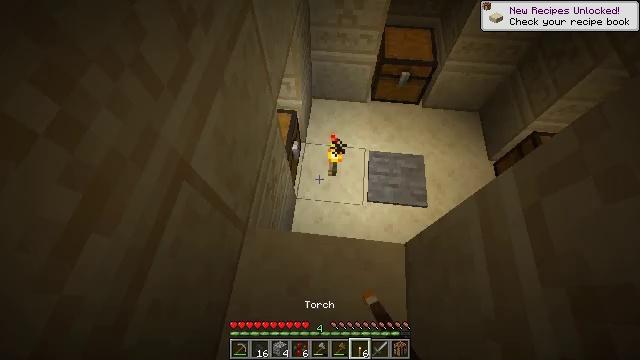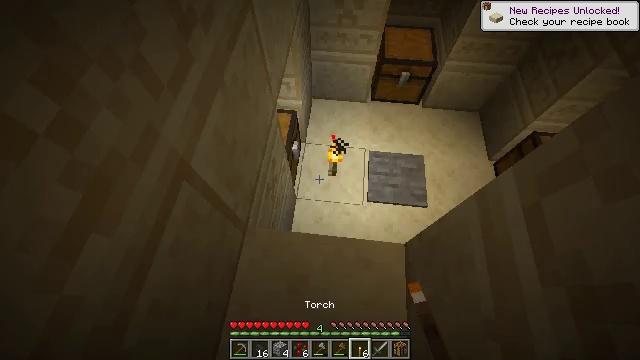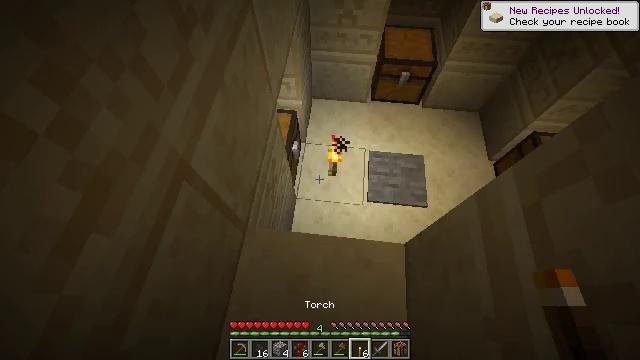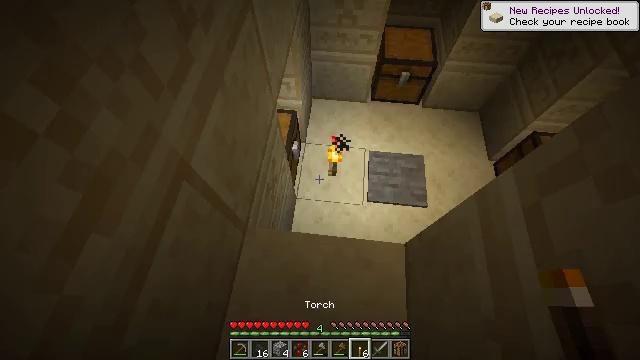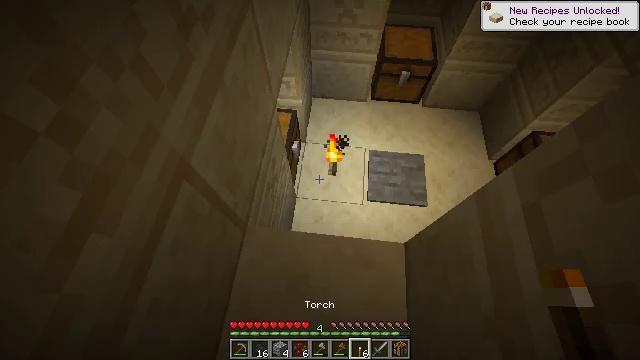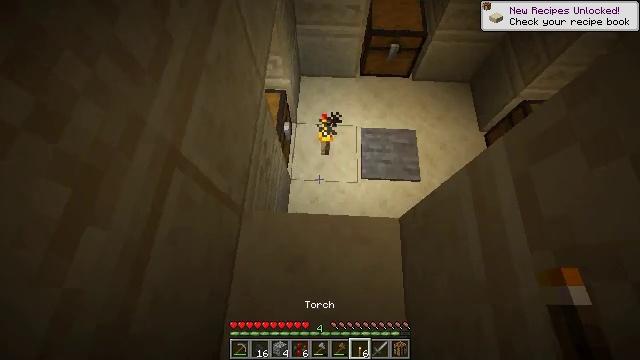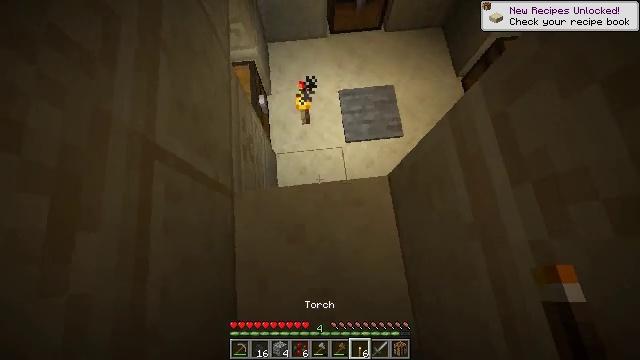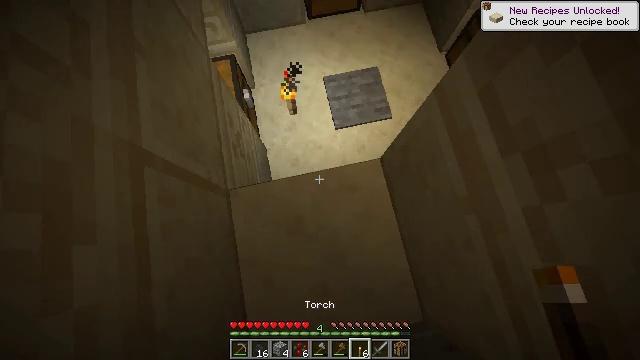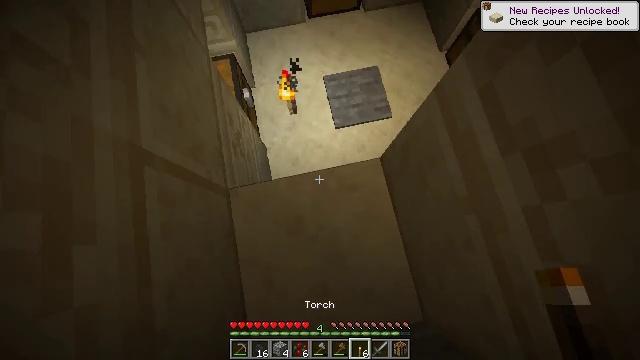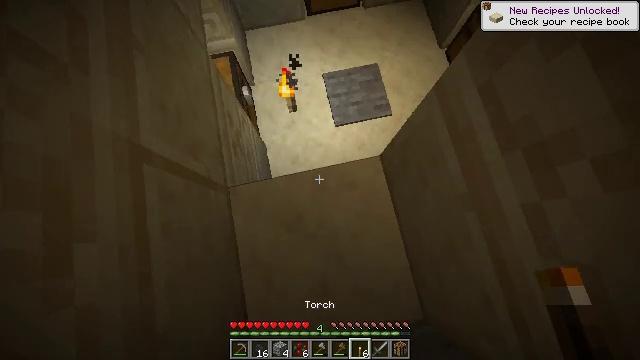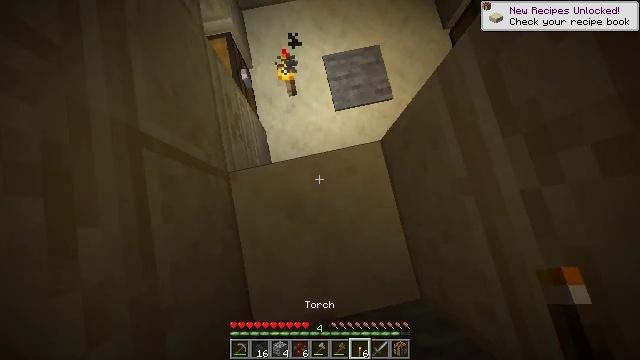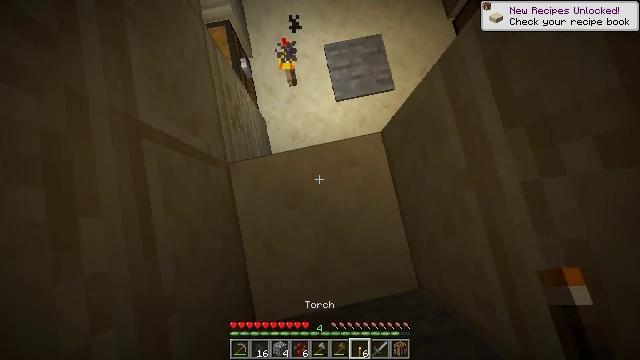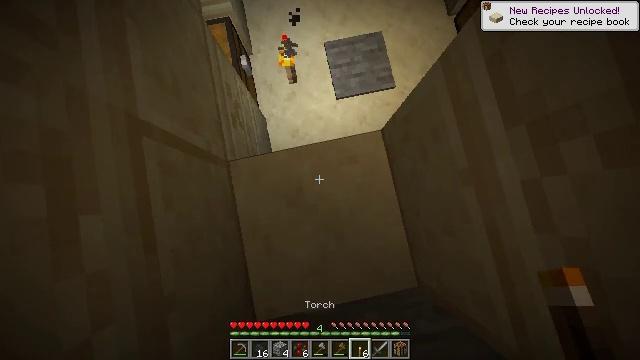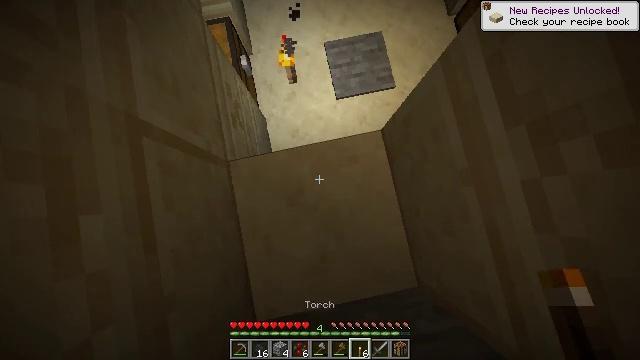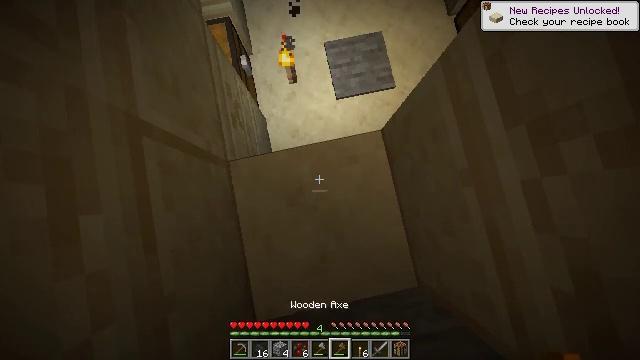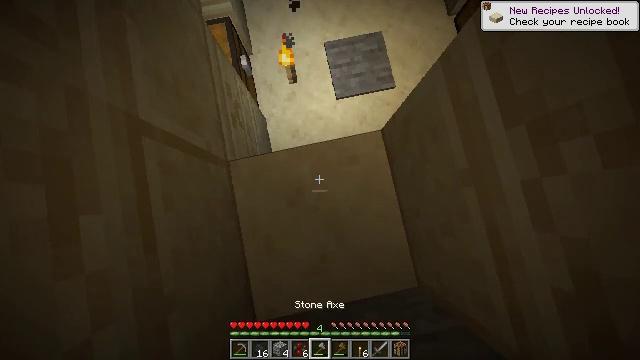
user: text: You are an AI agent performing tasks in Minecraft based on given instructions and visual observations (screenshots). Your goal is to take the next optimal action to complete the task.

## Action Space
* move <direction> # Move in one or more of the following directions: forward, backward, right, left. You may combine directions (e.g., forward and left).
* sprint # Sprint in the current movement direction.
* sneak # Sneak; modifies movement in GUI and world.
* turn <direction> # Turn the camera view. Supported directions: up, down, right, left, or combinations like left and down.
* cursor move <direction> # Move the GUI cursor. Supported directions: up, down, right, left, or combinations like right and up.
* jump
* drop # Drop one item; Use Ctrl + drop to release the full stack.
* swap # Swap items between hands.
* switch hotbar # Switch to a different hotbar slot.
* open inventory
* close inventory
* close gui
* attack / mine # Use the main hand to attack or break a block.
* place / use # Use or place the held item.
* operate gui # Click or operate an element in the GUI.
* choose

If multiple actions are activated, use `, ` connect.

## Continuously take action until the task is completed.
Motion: motion action
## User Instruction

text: Mine the chiseled sandstone.
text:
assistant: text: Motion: no_op
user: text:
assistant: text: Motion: no_op
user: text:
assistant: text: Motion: no_op
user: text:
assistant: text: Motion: no_op
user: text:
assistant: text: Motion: turn right and down
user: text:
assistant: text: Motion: turn right and down
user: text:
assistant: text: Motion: turn right and down
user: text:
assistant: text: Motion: no_op
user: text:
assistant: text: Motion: no_op
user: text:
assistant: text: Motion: turn down
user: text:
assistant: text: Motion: turn down
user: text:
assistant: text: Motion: no_op
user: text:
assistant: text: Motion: no_op
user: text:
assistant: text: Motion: no_op
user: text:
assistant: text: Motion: no_op
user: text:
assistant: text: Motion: no_op
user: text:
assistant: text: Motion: no_op
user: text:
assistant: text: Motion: no_op
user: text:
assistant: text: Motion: no_op
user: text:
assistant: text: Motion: no_op
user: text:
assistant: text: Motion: no_op
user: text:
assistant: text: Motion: no_op
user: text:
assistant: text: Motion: no_op
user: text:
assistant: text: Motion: no_op
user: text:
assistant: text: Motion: no_op
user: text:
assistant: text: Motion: no_op
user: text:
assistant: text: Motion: no_op
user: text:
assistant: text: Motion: no_op
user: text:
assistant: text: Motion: no_op
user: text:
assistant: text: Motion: no_op